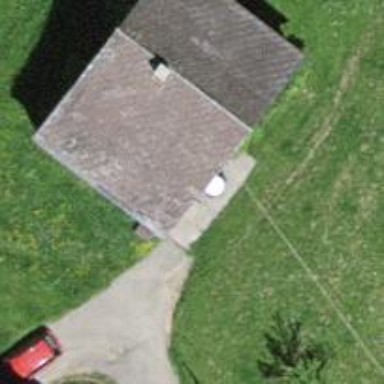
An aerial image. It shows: Farm building.